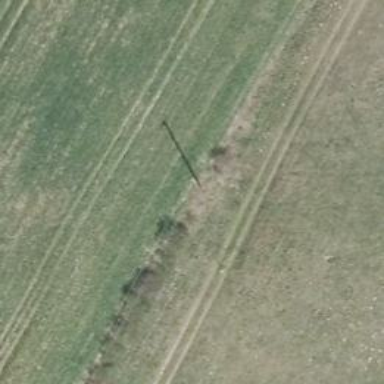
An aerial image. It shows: Minor power line.